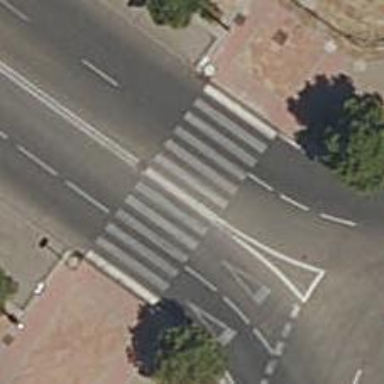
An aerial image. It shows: Uncontrolled crossing on the road.